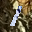
Label: 1